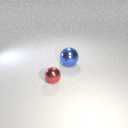
large blue metal sphere behind small red metal sphere